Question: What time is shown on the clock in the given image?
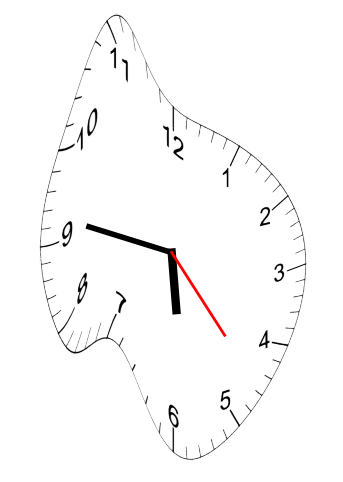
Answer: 05:46:23